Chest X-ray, AP view. Patient: 60 years old, sex M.
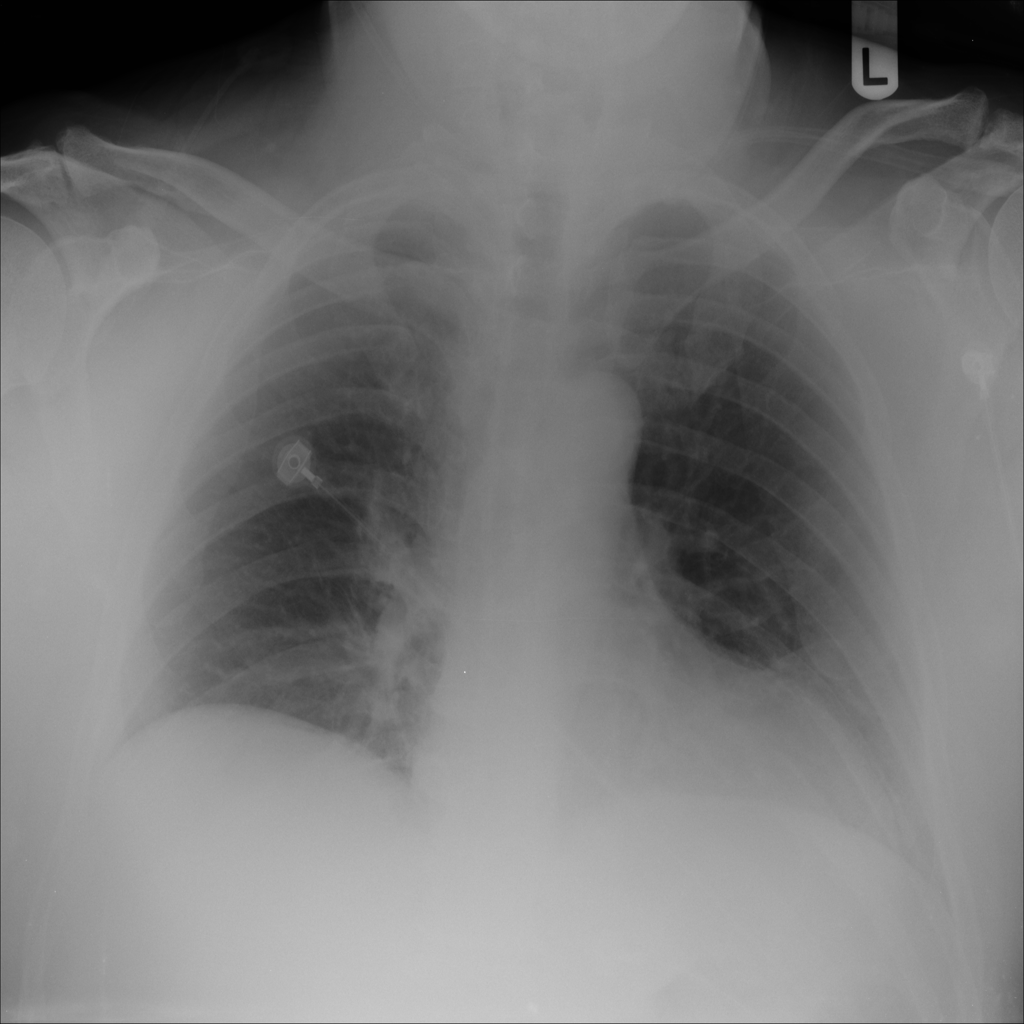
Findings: No Finding